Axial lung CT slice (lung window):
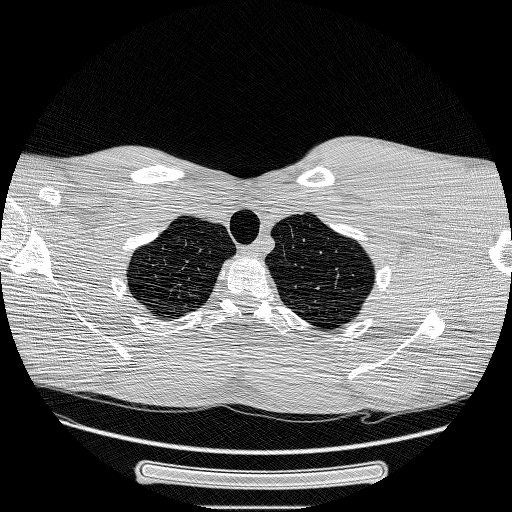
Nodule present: no